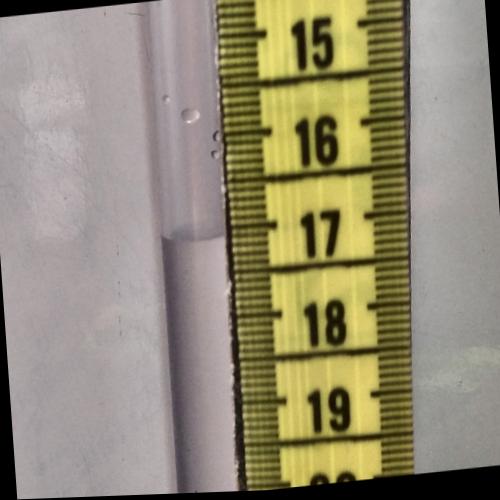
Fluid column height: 17.1 cm